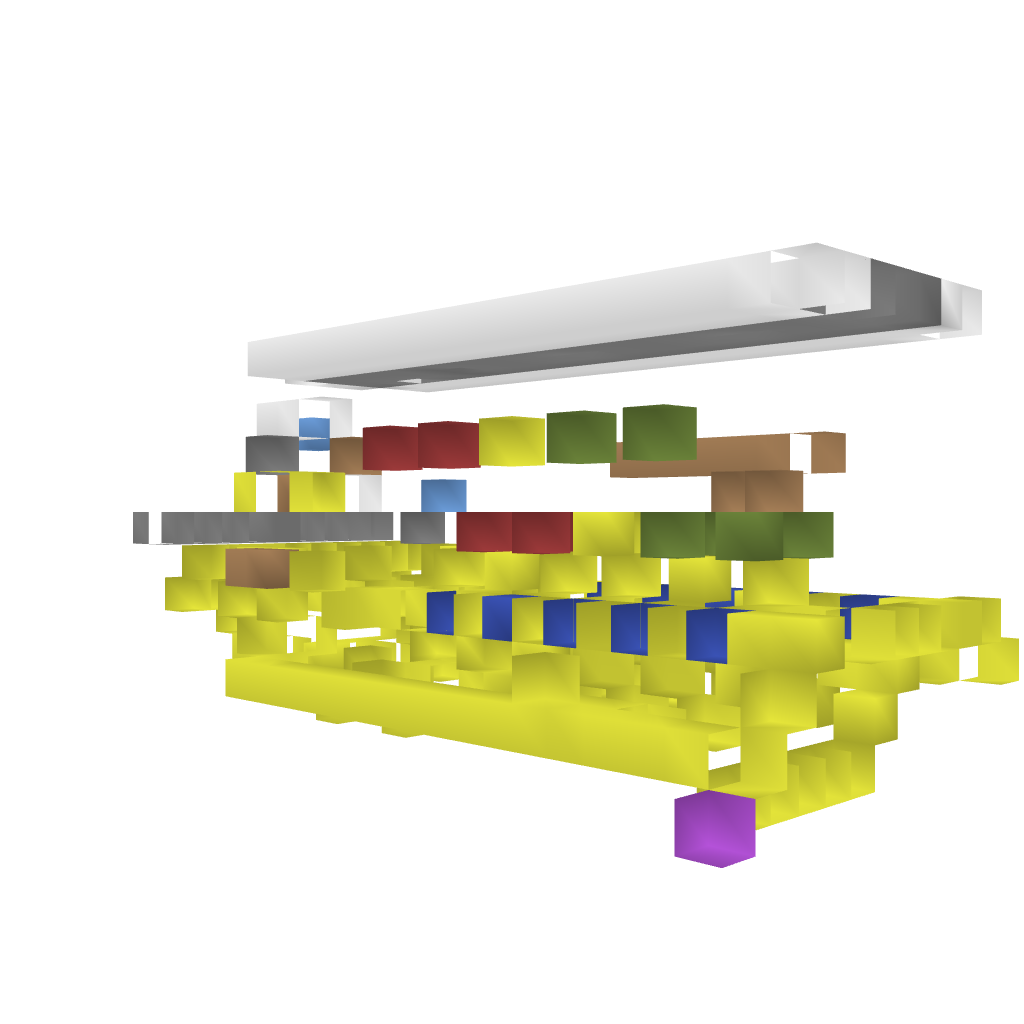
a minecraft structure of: Casino Machine 03 bad low quality